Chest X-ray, AP view. Patient: 52 years old, sex M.
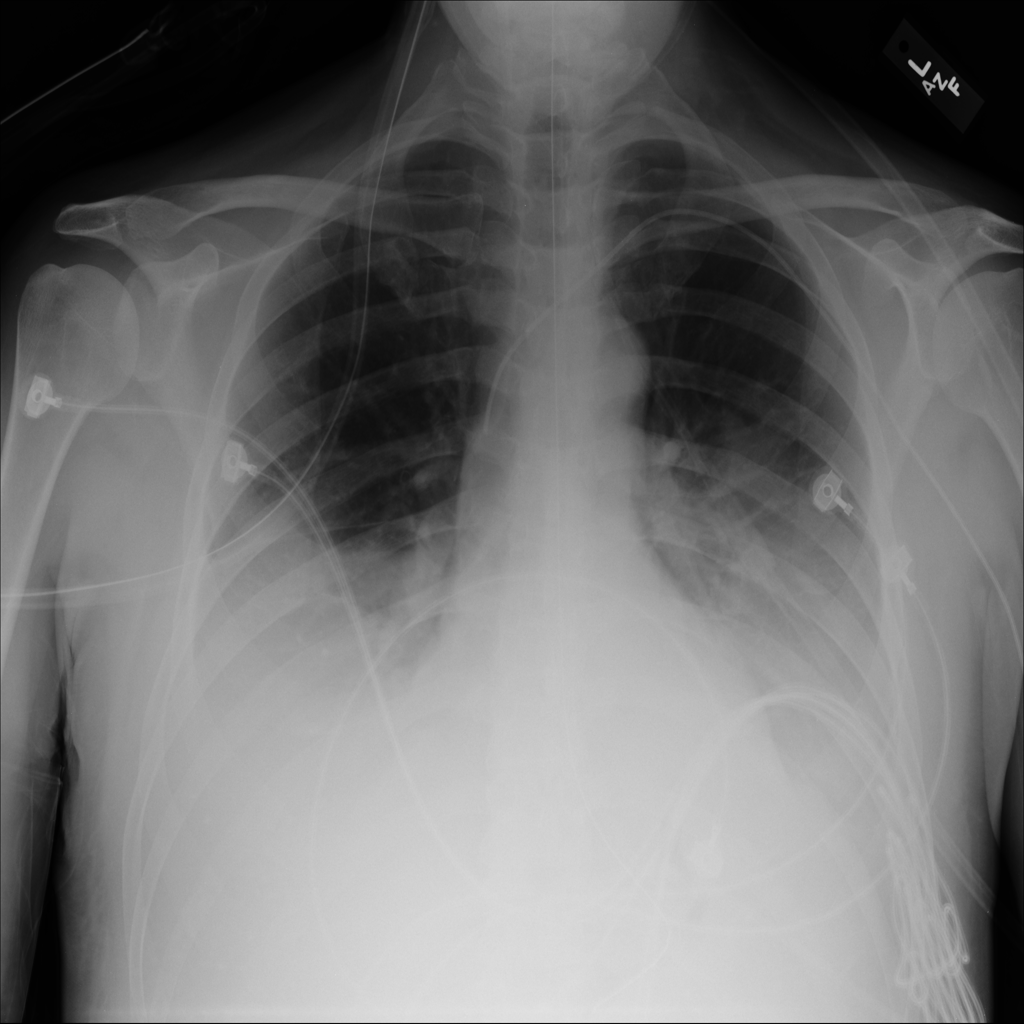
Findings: Effusion